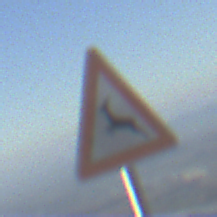
Verkehrszeichen: WildwechselRechts
Umgebung: Outdoor, Nature
Tageszeit: SunriseSunset
Wetter: PartlyCloudy
Licht: Natural
Jahreszeit: NotSpecified
Kontrast: HighContrast